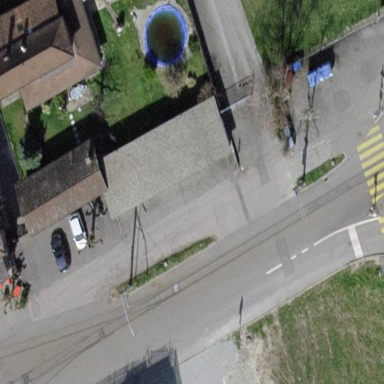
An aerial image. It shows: Group of garages.